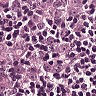
Metastatic tissue present: yes